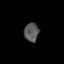
Tissue: lung
Cell type: Others
Senescence score: 0.2096
Nuclear area (px): 266
Mean DAPI intensity: 87.117